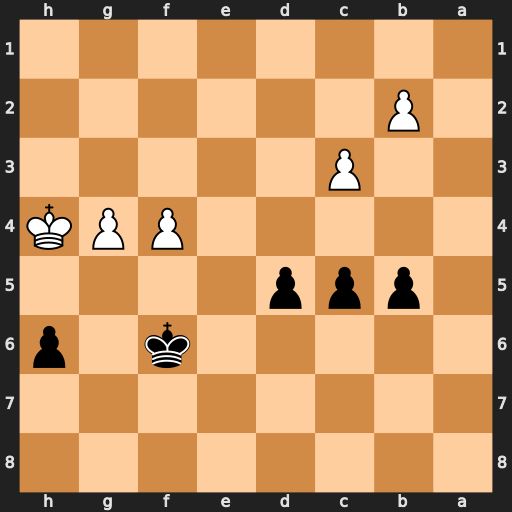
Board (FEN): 8/8/5k1p/1ppp4/5PPK/2P5/1P6/8
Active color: b
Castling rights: -
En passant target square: -
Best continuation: c4 Kg3 d4 Kf2 d3